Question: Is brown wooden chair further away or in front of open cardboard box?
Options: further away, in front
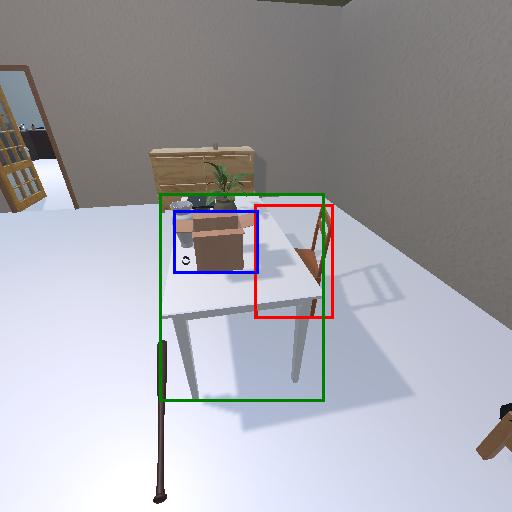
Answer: further away